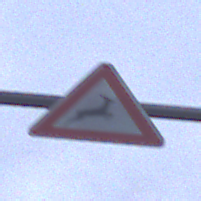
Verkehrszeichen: WildwechselLinks
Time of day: SunriseSunset
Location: Outdoor (Urban)
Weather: PartlyCloudy
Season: NotSpecified
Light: Natural